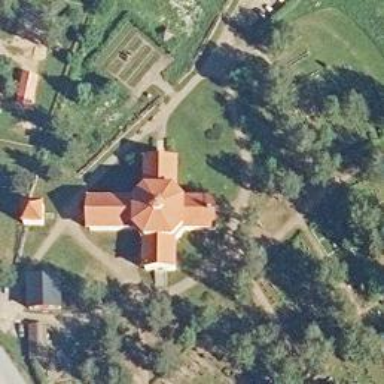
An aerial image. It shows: Beautiful church building.